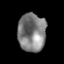
Tissue: lung
Cell type: Epithelial cells
Senescence score: 0.2147
Nuclear area (px): 1037
Mean DAPI intensity: 127.89